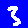
Digit: 3